Field crop: tomato
Growth stage: 1
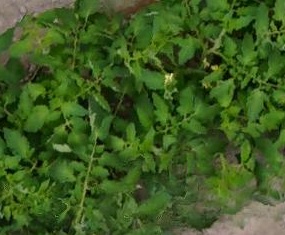
Species: tomato